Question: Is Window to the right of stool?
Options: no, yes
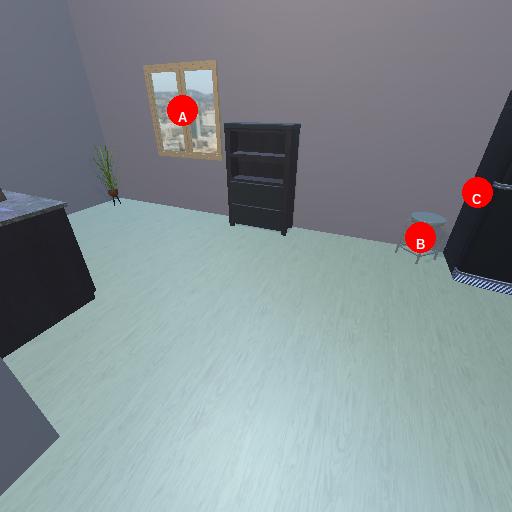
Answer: no